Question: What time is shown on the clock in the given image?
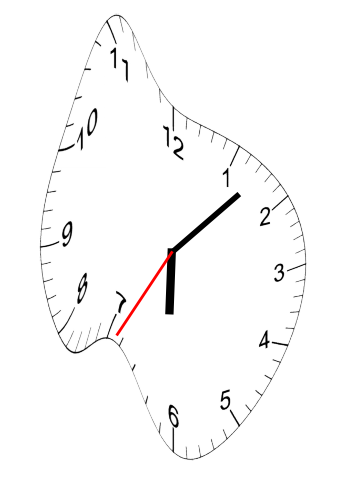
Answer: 06:07:35